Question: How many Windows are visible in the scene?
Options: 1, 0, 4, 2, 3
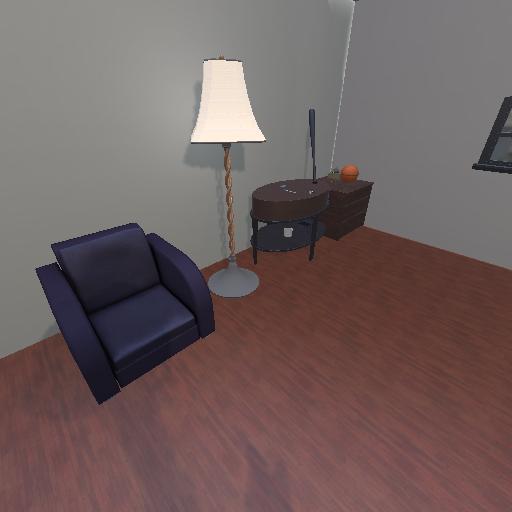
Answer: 1